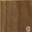
Piece: xx